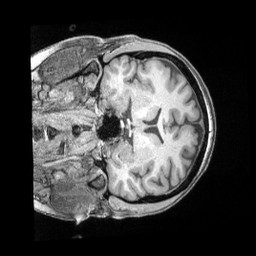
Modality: T1w
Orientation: coronal
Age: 40
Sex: female
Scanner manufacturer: siemens
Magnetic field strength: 3 T
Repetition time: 2 s
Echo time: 0.00211 s